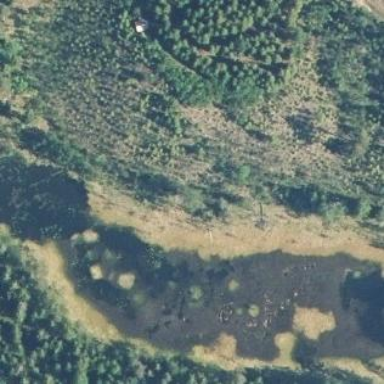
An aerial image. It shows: Pond surrounded by natural water.